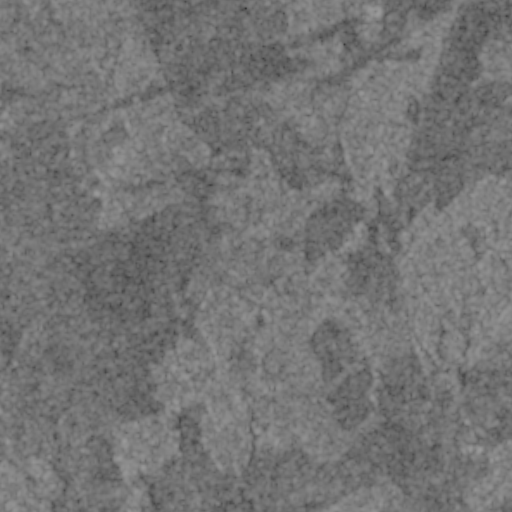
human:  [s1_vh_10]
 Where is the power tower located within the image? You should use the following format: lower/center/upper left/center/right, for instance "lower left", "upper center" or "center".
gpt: The power tower is located in the upper right of the image.
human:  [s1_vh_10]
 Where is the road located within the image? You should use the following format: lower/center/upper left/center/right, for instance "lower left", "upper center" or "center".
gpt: There is no road in the image.

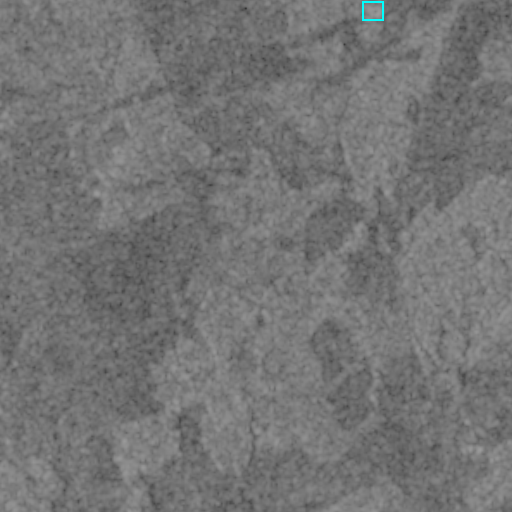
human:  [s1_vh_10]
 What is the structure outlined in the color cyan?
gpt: The structure outlined in cyan is a power substation.
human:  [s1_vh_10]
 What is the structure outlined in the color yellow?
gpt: There is no yellow outline.